Question:
ValueError: Input 0 of layer "model_23" is incompatible with the layer: expected shape=(None, 784), found shape=(50, 28, 28)
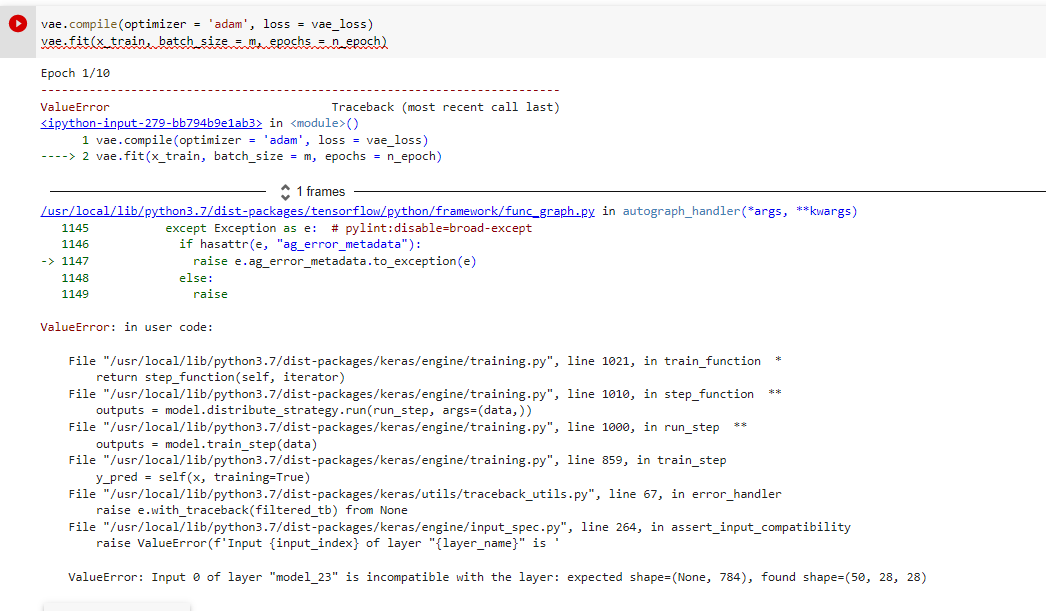
Answer: Data and model must have the same shape!
If your data is '(anything, 28, 28)', then your model's input shape MUST be '(28,28)'. You cannot use 784.
If your model is 'input_shape=(784,)' or 'input_dim=784', your data MUST be '(anything, 784)'.